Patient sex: M
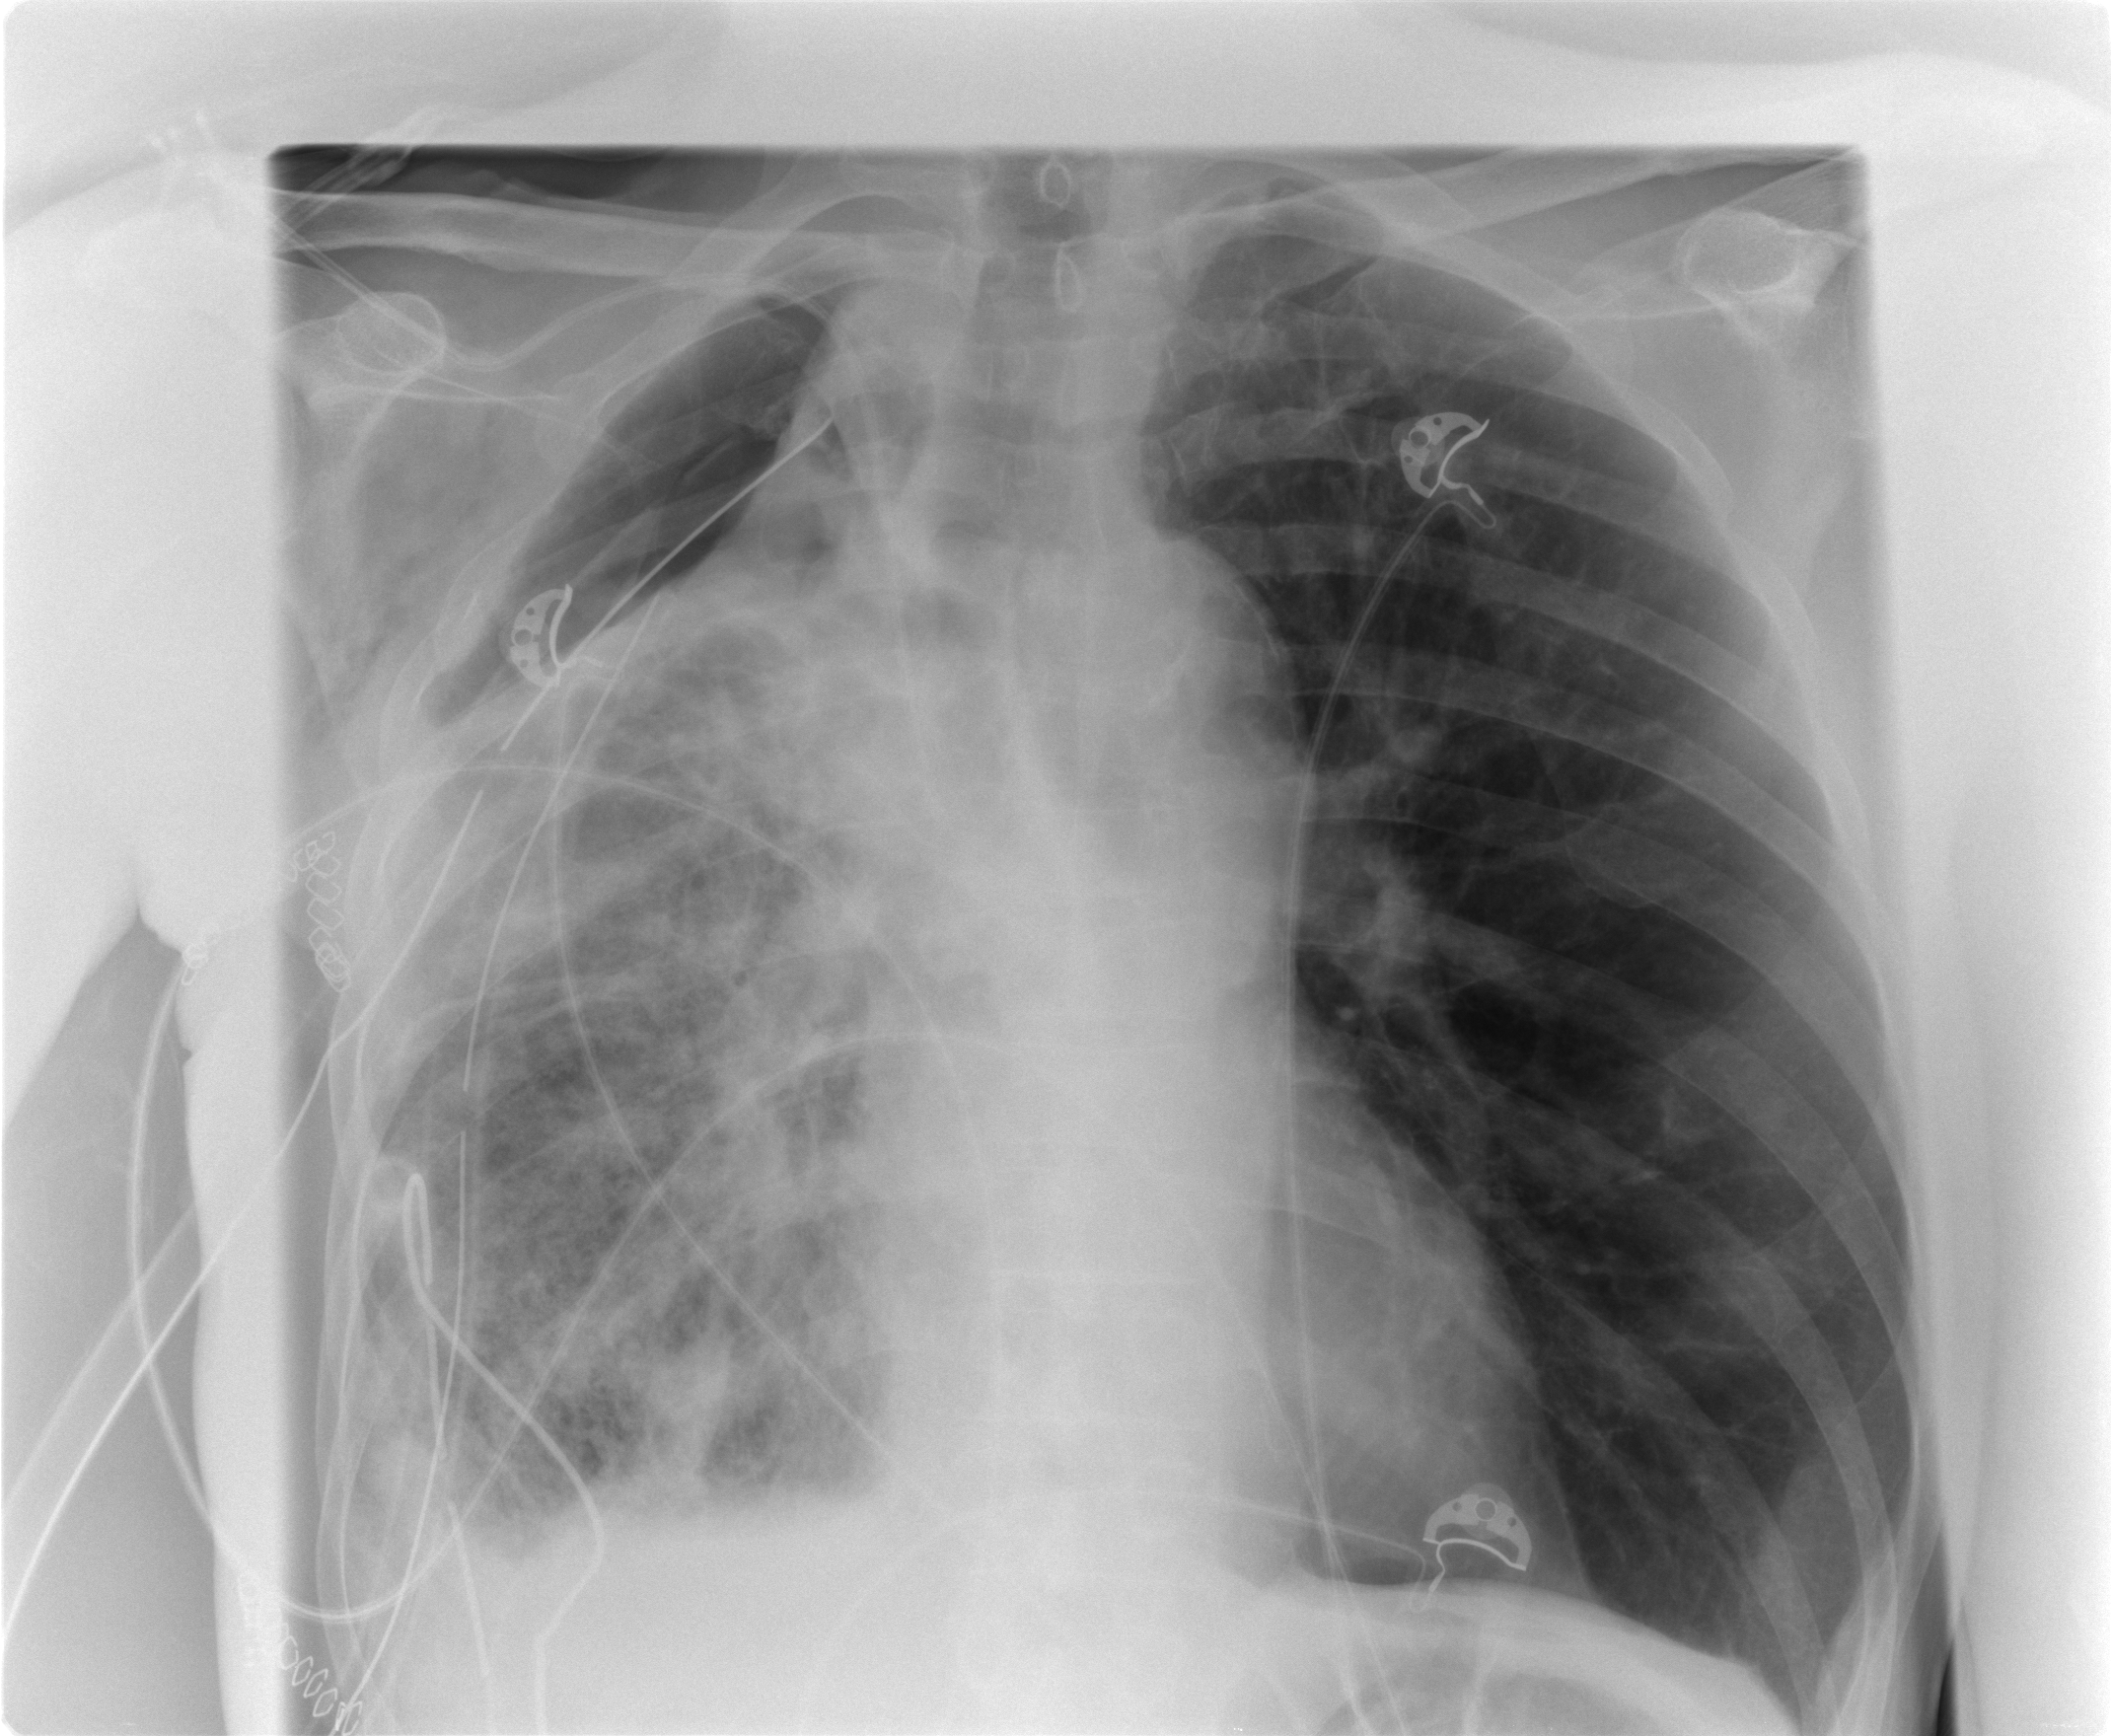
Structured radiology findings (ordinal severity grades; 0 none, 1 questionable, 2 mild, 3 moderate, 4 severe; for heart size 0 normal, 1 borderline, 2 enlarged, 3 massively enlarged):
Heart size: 0
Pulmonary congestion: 1
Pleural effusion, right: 2
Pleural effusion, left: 0
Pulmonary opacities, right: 3
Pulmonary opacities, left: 0
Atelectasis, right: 3
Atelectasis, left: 0